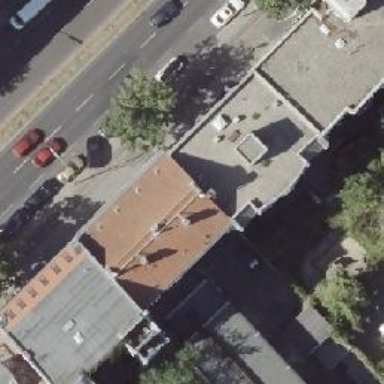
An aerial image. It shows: Bar.